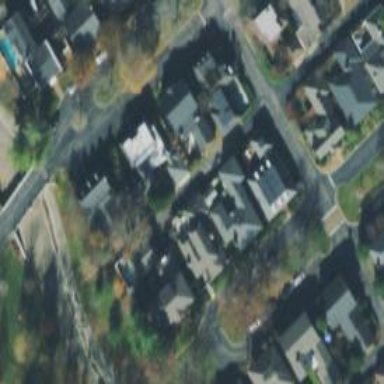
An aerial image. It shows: Alleyway designated as service road.